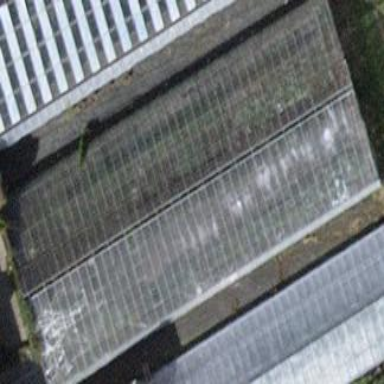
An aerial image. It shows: Greenhouse.